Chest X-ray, AP view. Patient: 61 years old, sex M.
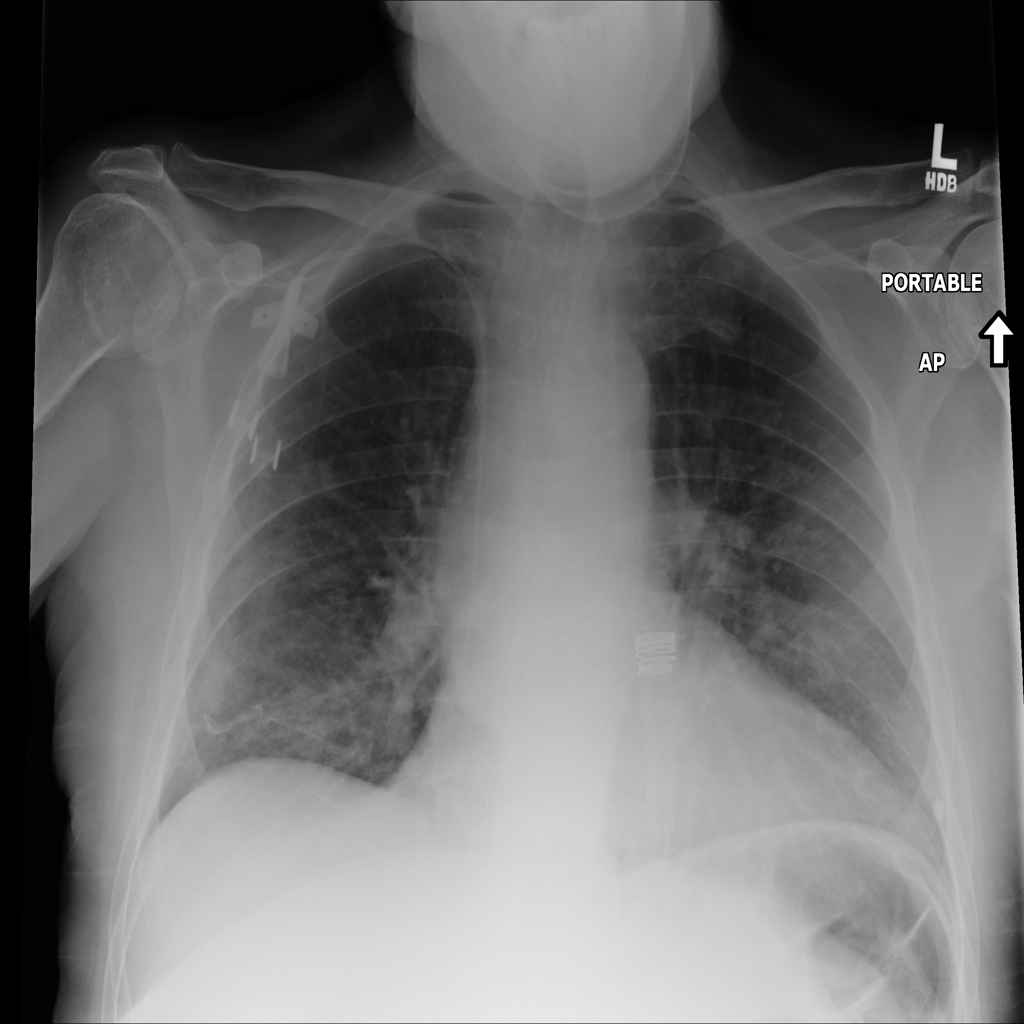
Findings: Infiltration